Question: I'm hoping what I'm trying to do is possible using Visual States...
What I want to do is have a button that toggles a stackPanel between two states: 'In' and 'Out'. I would then call VisualStateManager.GoToState on the button's click event, to toggle between the two states.

The problem I've run into is I can't figure out how to attach states to the StackPanel. It won't let me using Expression Blend. So I'm stuck... Is there anyway to animate in and out this panel using VisualStateManager? (I know I could use Storyboards and create and In and Out animation, but I'd preffer to use States if possible)
I really hope this is possible. Otherwise what is VisualStateManager good for besides doing gimmicky rollover effects on buttons?
Thanks for any help!
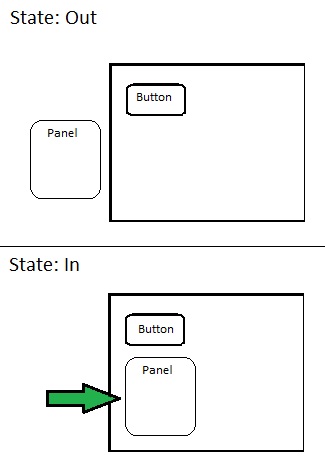
Answer: just fired up Blend and got this:
'''
<Window xmlns="http://schemas.microsoft.com/winfx/2006/xaml/presentation"
xmlns:x="http://schemas.microsoft.com/winfx/2006/xaml"
xmlns:i="http://schemas.microsoft.com/expression/2010/interactivity" xmlns:ei="http://schemas.microsoft.com/expression/2010/interactions"
x:Class="WpfApplication1.MainWindow"
x:Name="Window"
Title="MainWindow"
Width="640" Height="480">
<StackPanel x:Name="LayoutRoot">
<VisualStateManager.VisualStateGroups>
<VisualStateGroup x:Name="PanelState">
<VisualState x:Name="In"/>
<VisualState x:Name="Out">
<Storyboard>
<ThicknessAnimationUsingKeyFrames Storyboard.TargetProperty="(FrameworkElement.Margin)" Storyboard.TargetName="stackPanel">
<EasingThicknessKeyFrame KeyTime="0" Value="-65,15,0,0"/>
</ThicknessAnimationUsingKeyFrames>
</Storyboard>
</VisualState>
</VisualStateGroup>
</VisualStateManager.VisualStateGroups>
<i:Interaction.Behaviors>
<ei:DataStateBehavior Binding="{Binding IsChecked, ElementName=toggleButton}" Value="True" TrueState="In" FalseState="Out"/>
</i:Interaction.Behaviors>
<Button Content="Button" Width="50" HorizontalAlignment="Left" Click="Button_Click"/>
<StackPanel x:Name="stackPanel" Height="100" HorizontalAlignment="Left" Margin="0,15,0,0">
<TextBlock><Run Text="Funnytext"/></TextBlock>
</StackPanel>
<ToggleButton x:Name="toggleButton" Content="Toggle" Width="50" HorizontalAlignment="Left"/>
</StackPanel>
</Window>
'''
and code behind:
'''
private void Button_Click(object sender, System.Windows.RoutedEventArgs e)
{
var sgs=VisualStateManager.GetVisualStateGroups(LayoutRoot);
var sg=sgs[0] as VisualStateGroup;
VisualStateManager.GoToElementState(LayoutRoot, ((VisualState) sg.States[sg.CurrentState == sg.States[0]?1:0]).Name,true);
}
'''
(didn't know what stackpanel you meant so i just included two)
EDIT: my bad, didn't notice I didn't include the clickhandler. For for your convenience I included an example to use a Togglebutton to toggle the states...